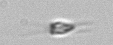
Label: Calciopappus